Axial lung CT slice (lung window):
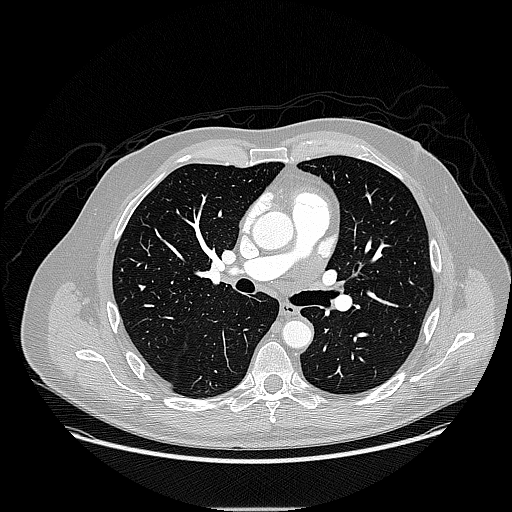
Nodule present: no